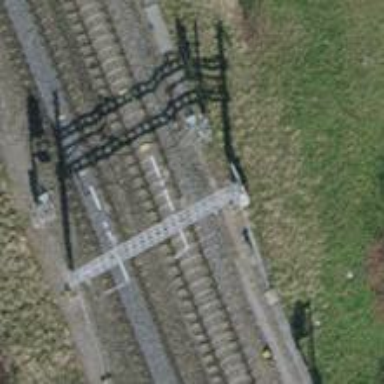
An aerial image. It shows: Railway signal.